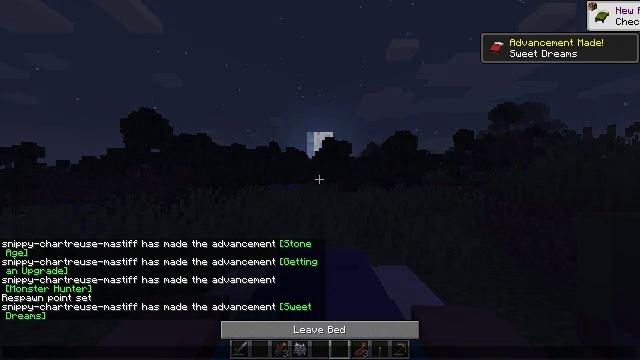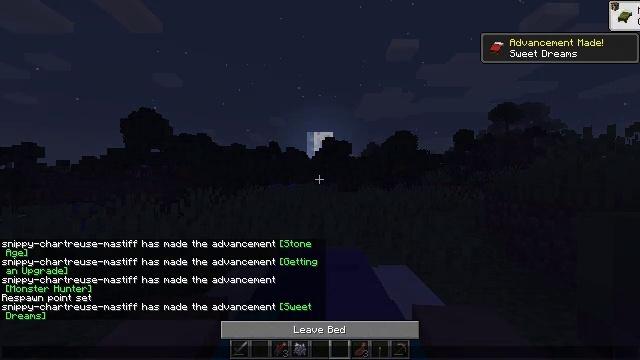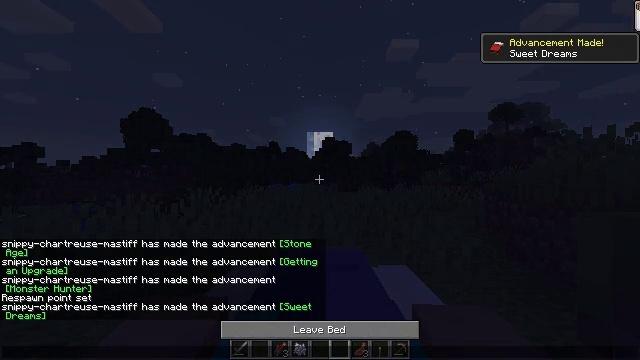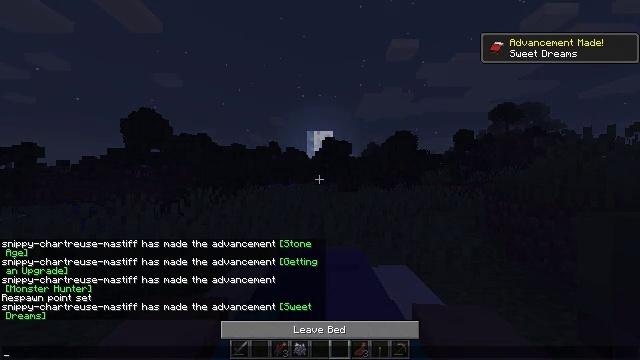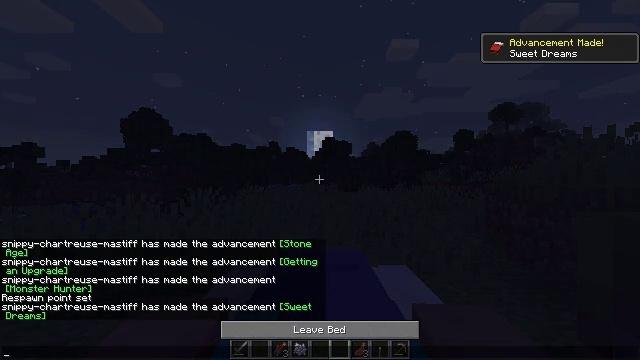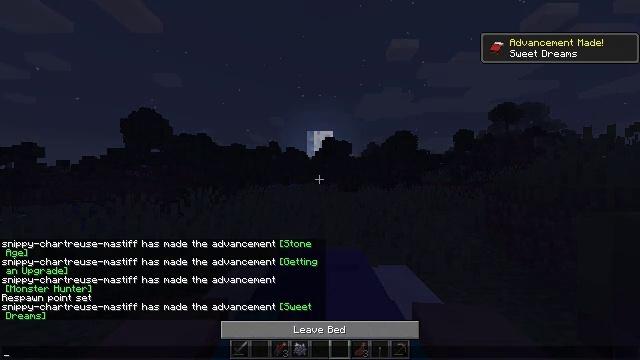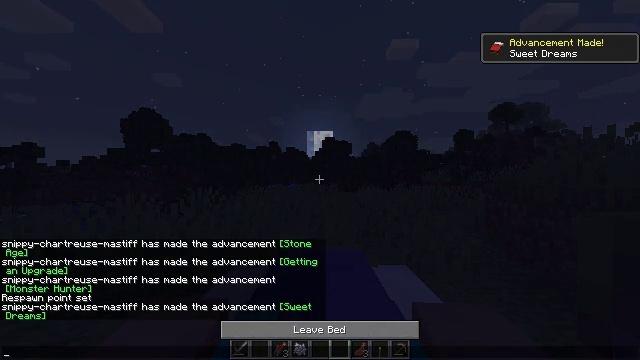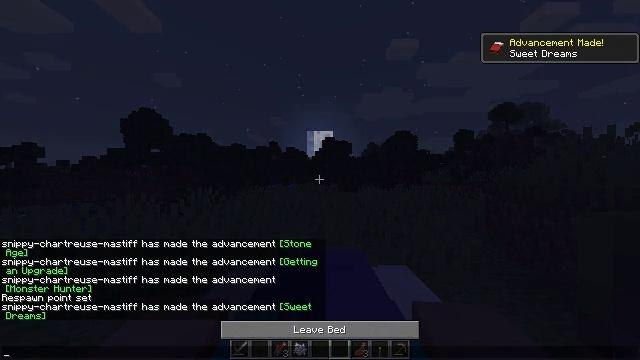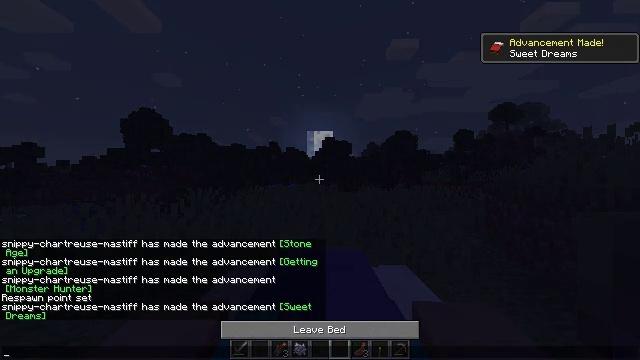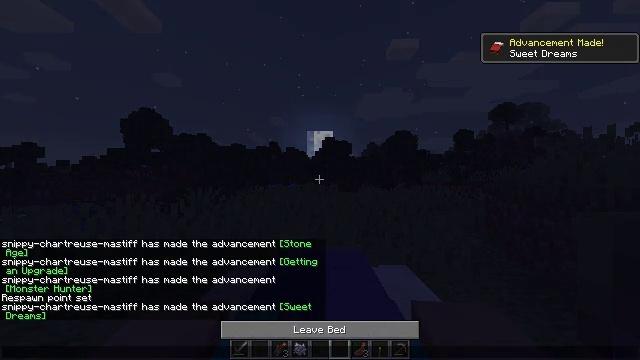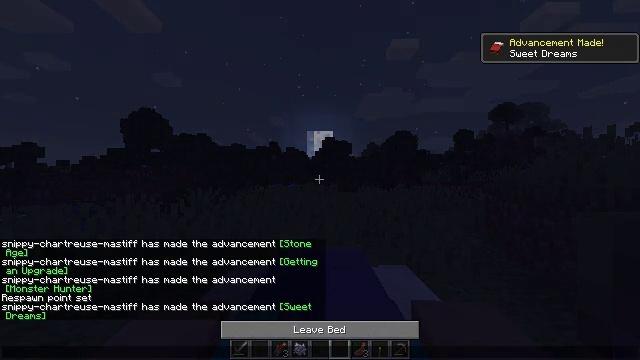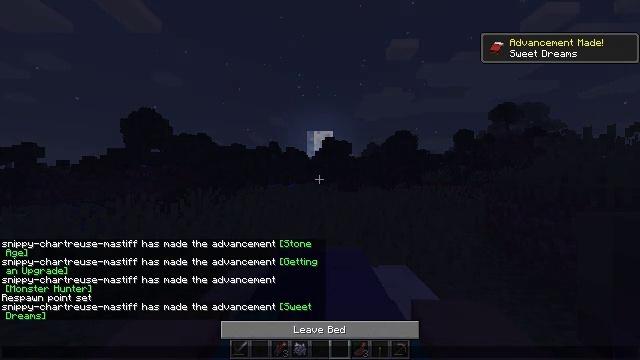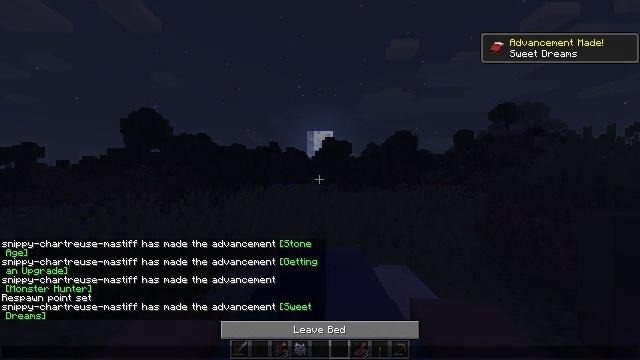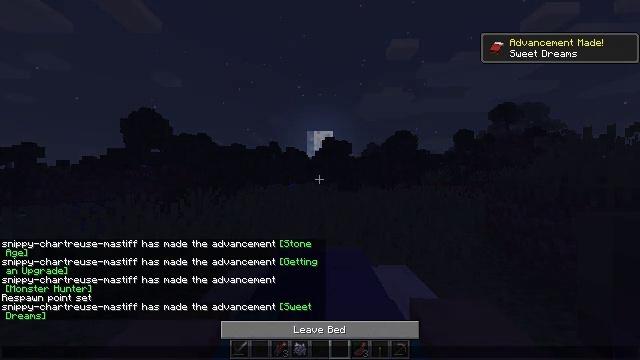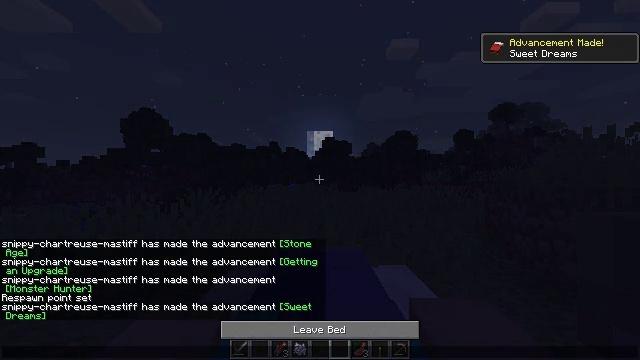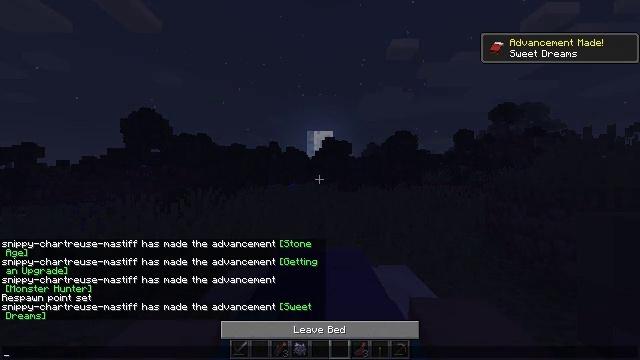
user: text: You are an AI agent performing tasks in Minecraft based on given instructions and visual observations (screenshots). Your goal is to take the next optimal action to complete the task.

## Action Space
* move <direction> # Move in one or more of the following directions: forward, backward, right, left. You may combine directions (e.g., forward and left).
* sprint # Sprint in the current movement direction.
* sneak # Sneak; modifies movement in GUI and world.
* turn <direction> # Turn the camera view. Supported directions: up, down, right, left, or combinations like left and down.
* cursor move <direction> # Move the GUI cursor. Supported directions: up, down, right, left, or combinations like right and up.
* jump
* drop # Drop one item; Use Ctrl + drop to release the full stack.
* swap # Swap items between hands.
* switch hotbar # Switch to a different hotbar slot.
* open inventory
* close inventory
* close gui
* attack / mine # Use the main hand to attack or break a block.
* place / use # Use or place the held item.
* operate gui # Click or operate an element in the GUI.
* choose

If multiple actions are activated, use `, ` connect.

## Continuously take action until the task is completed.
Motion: motion action
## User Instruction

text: Interact with the furnace to cook salmon.
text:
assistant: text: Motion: no_op
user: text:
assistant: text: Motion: no_op
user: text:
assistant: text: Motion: no_op
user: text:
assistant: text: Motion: no_op
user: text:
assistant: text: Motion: no_op
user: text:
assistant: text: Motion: no_op
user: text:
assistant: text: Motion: no_op
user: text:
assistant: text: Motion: no_op
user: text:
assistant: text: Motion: no_op
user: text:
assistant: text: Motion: no_op
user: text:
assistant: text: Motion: no_op
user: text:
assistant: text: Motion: no_op
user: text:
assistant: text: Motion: no_op
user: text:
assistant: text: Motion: no_op
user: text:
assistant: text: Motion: no_op
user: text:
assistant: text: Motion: no_op
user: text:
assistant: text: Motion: no_op
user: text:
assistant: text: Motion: no_op
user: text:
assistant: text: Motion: no_op
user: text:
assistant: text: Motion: no_op
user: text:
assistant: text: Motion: no_op
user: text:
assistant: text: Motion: no_op
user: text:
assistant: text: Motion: no_op
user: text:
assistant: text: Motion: no_op
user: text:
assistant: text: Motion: no_op
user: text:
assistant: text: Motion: no_op
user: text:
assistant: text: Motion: no_op
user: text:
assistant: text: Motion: no_op
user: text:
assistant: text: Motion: no_op
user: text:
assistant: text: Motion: no_op